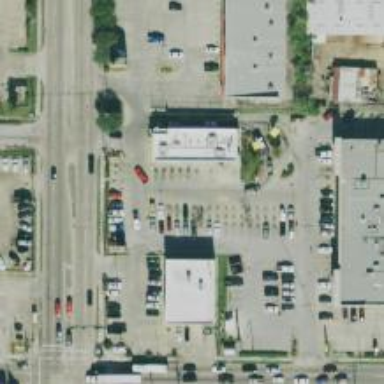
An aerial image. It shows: Parking space is available.